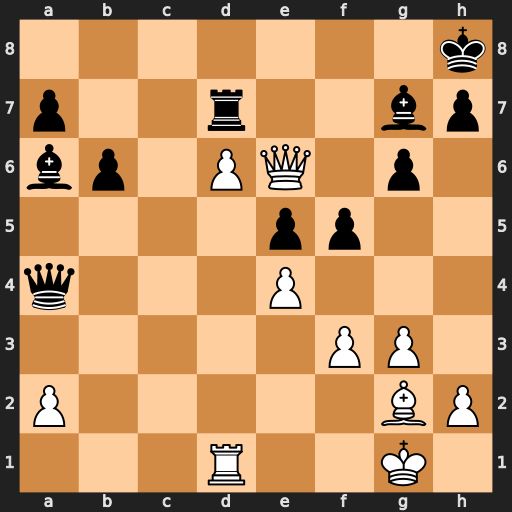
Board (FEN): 7k/p2r2bp/bp1PQ1p1/4pp2/q3P3/5PP1/P5BP/3R2K1
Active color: w
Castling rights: -
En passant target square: -
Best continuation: Qe8+ Bf8 Qxf8#